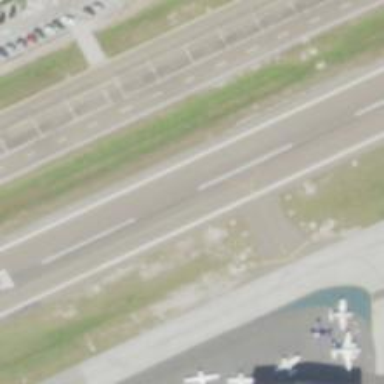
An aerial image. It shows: Image of taxiway at airport.